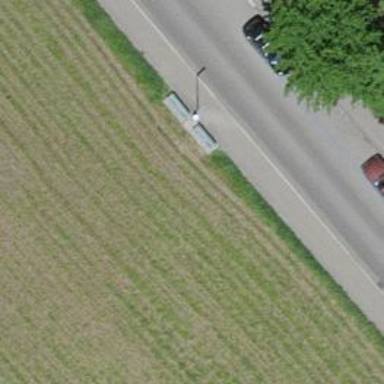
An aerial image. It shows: Bench.